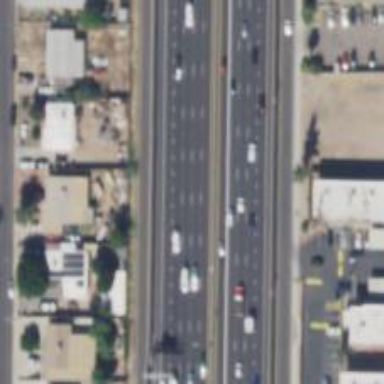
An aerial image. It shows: Motorway.